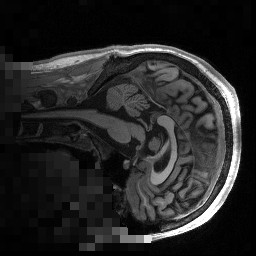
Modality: T1w
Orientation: sagittal
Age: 18
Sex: male
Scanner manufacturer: siemens
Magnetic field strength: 3 T
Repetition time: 2.53 s